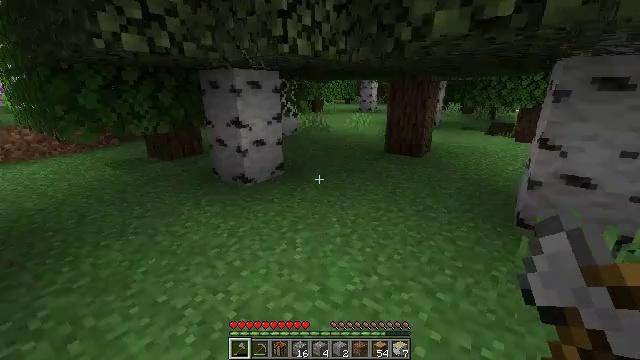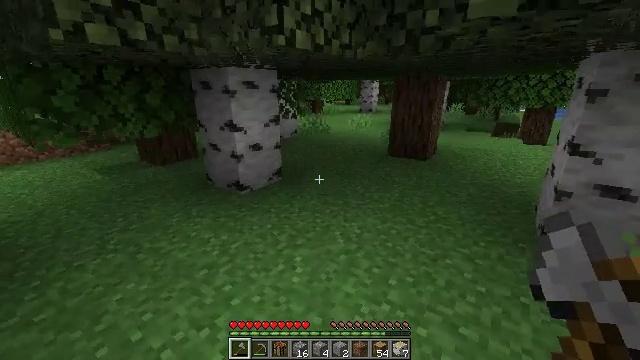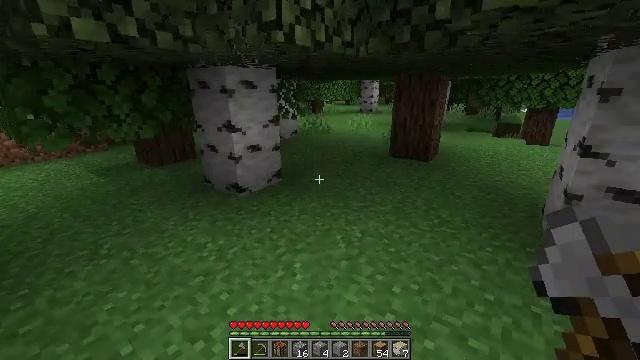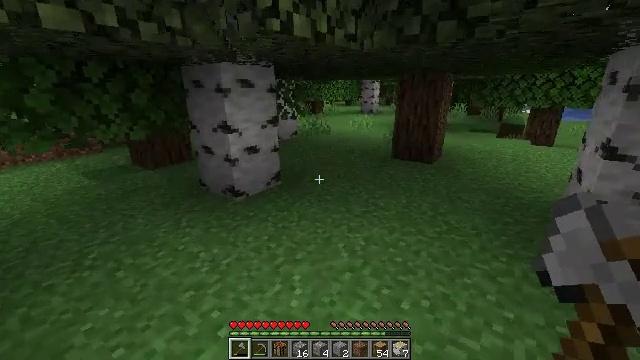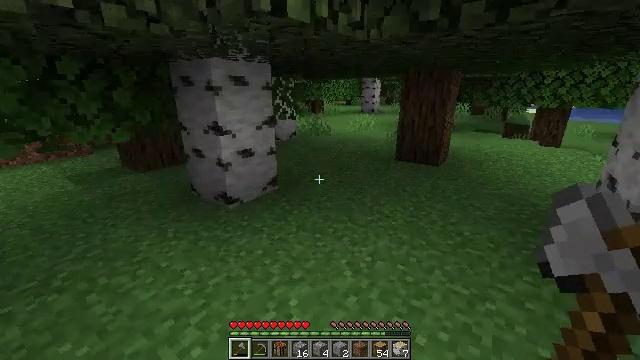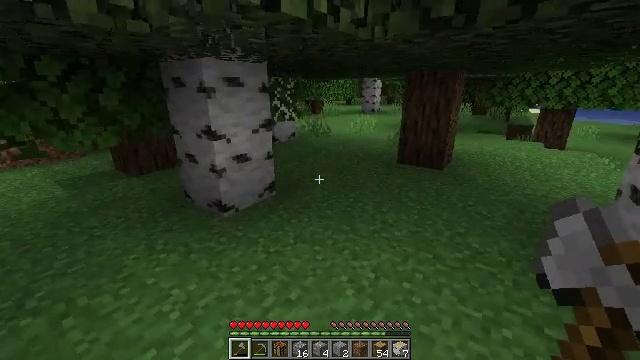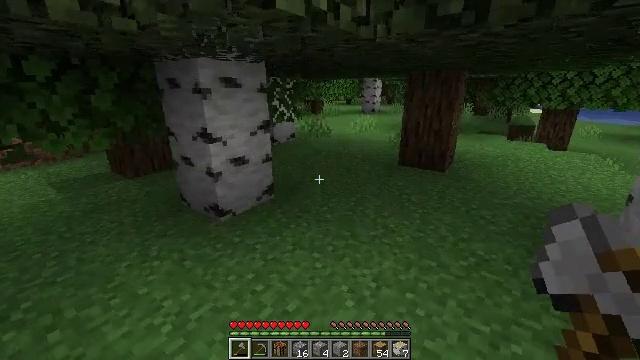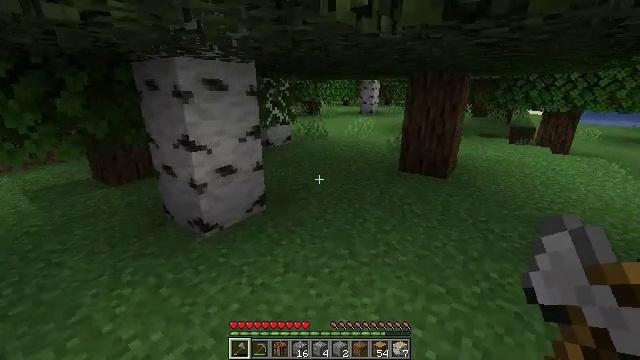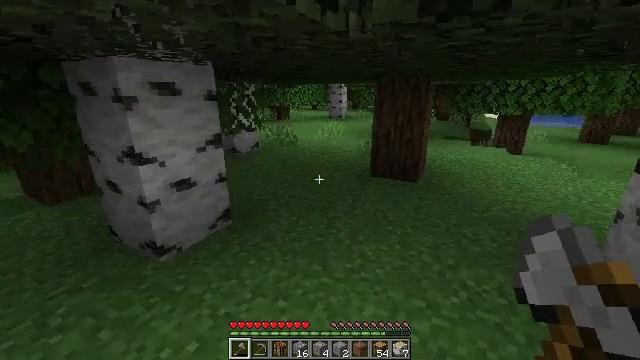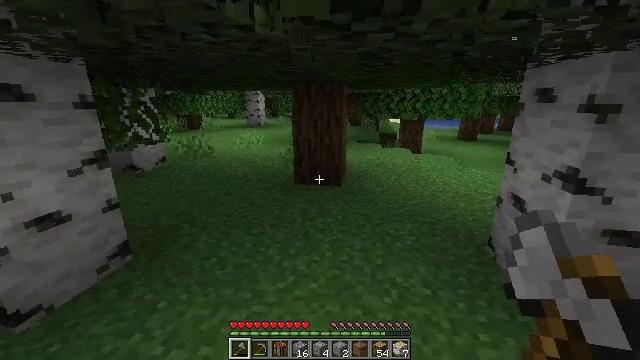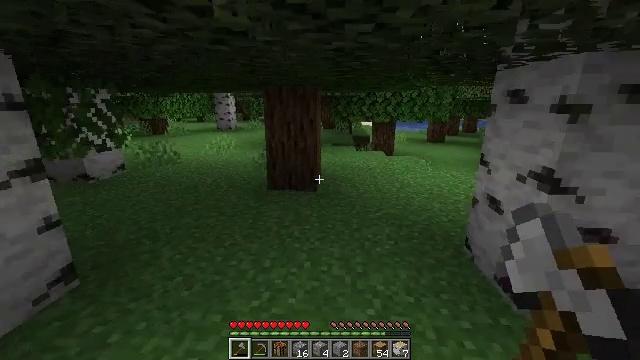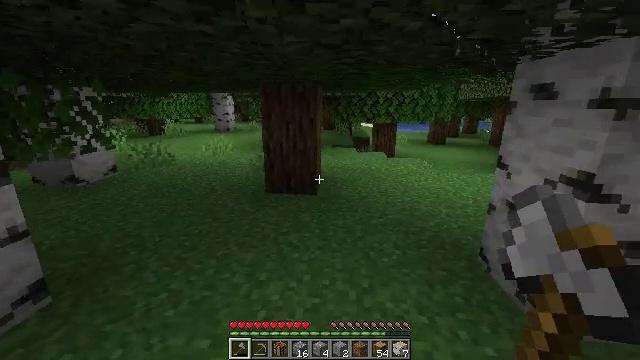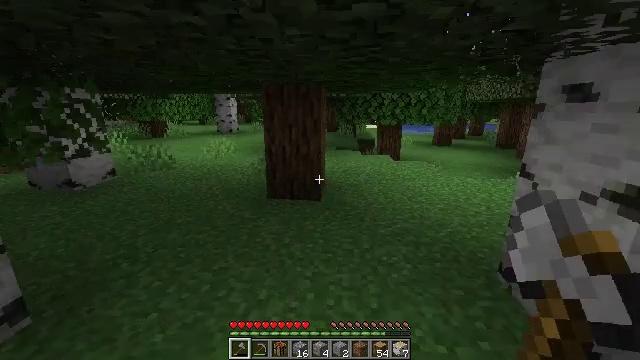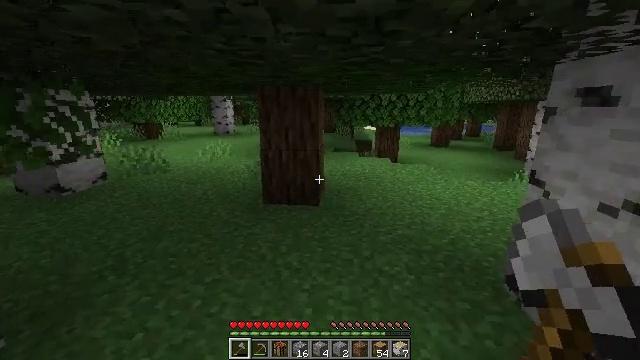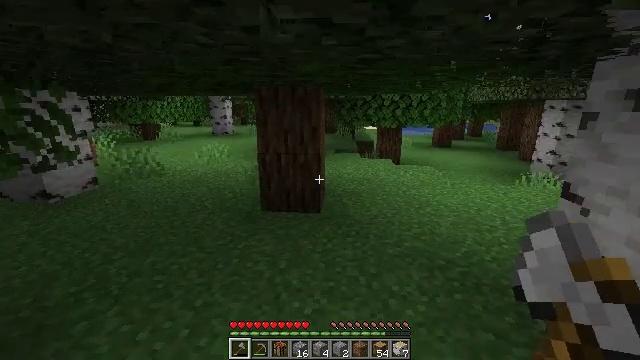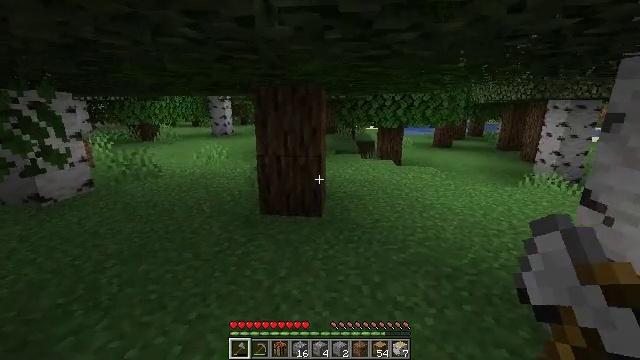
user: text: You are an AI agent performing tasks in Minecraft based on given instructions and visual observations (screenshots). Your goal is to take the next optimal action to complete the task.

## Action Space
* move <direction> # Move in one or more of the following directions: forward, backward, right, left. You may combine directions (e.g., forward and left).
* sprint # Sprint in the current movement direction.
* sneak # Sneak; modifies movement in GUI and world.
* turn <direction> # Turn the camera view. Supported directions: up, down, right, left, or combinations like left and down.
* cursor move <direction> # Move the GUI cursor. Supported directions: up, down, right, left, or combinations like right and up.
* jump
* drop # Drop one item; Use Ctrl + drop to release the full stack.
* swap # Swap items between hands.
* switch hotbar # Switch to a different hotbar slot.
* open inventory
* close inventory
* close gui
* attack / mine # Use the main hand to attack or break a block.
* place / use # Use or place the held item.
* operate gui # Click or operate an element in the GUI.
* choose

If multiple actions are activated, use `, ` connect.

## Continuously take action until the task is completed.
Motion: motion action
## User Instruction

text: Hunt a sheep.
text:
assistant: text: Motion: move forward
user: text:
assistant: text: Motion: move forward
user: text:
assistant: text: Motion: move forward
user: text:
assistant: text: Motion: move forward
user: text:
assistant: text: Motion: move forward
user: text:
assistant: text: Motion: move forward
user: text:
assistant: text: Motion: move forward
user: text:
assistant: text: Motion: move forward, turn right
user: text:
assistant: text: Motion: move forward, turn right and up
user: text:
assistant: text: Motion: move forward, turn right
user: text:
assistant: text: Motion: move forward
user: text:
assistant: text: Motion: move forward
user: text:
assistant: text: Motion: move forward
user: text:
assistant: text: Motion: move forward
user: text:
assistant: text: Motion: move forward
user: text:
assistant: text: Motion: move forward, turn right and up
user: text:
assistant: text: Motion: move forward and move right, turn left
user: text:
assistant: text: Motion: move forward and move right, turn left and down
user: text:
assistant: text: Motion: move right, turn left
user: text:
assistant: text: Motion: move right, turn left
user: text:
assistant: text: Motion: turn left and up
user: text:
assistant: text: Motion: no_op
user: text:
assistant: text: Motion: move left, turn right and down
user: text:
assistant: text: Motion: move left, turn right and down
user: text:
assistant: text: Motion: move left, turn right and down
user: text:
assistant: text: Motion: move left, turn right
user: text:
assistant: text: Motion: move left, turn right
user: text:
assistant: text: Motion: move right
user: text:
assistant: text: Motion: move right, turn left
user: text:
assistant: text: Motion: move right